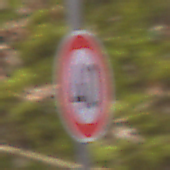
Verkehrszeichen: Geschwindigkeit40
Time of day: Midday
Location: Outdoor (Nature)
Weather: Overcast
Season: Autumn
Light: Natural